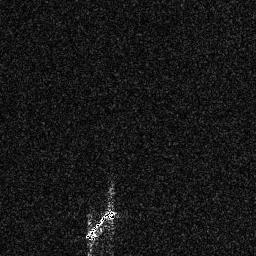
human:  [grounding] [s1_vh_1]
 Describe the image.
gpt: In the satellite image, there is  <ref>1 medium ship </ref> <box>[[33, 81, 45, 93, 0]]</box> located at bottom.